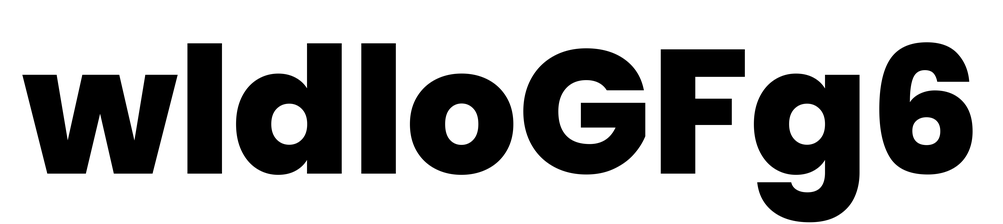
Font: Poppins-ExtraBold